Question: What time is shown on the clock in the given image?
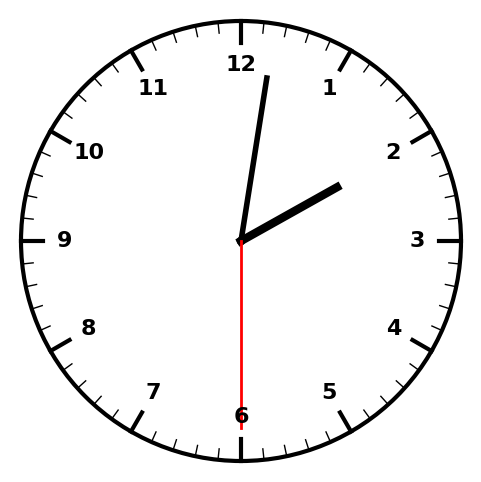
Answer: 02:01:30